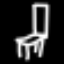
Label: chair